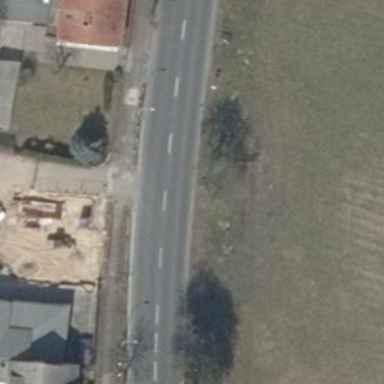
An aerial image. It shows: Asphalt road classified as tertiary.